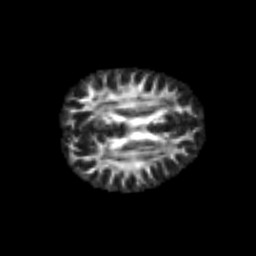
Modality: FA
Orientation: axial
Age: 25
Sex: male
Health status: healthy